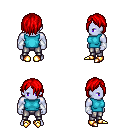
a pixel art fantasy rpg character, male body template, dark elf, purple skin, teal sleeveless shirt, metal pants, red bangs hairstyle, white cloth bracers, gold boots, four views (front, back, left, right), 2x2 character sprite sheet, small pixel art, hard edges, no anti-aliasing